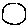
Label: moon